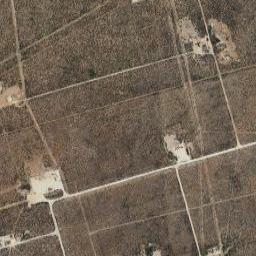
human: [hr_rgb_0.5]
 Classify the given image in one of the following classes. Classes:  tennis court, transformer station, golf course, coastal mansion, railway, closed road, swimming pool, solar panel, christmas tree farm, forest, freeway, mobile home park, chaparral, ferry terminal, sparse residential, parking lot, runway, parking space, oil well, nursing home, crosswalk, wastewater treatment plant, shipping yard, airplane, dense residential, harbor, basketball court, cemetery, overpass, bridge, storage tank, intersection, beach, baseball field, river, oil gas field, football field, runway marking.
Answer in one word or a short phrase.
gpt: oil gas field